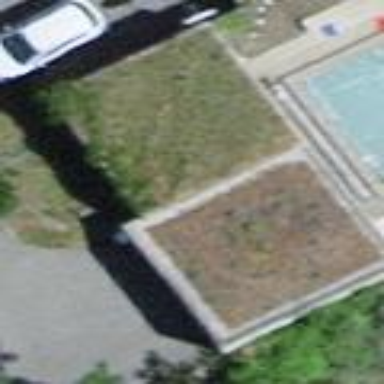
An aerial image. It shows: Garage.